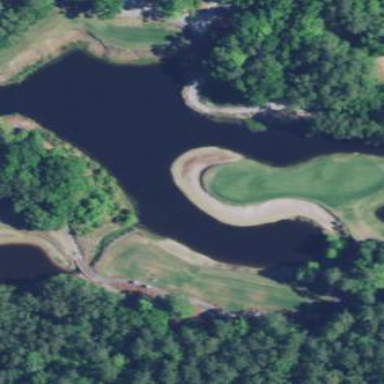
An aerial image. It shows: Golf bunker filled with natural sand.